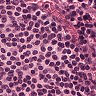
Metastatic tissue present: no